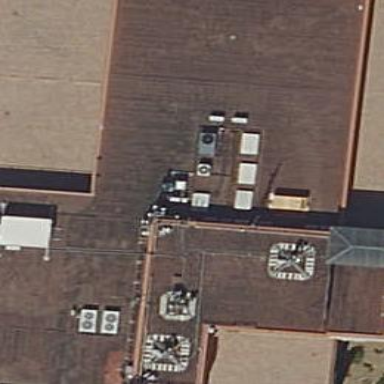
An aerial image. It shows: Industrial building.